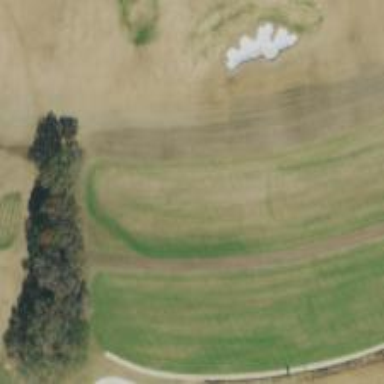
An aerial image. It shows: Driving range for golf on grass.